Interaction volume radius: 10 \u00c5
Interaction volume height: 15 \u00c5
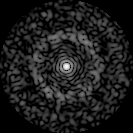
Disorder parameter: 0.8196